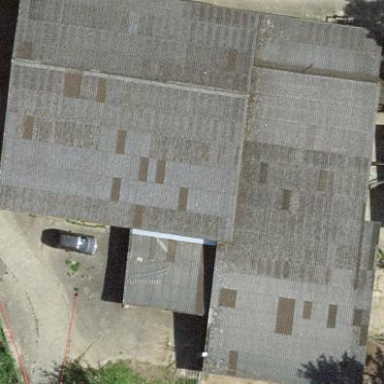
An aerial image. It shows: Cowshed building.